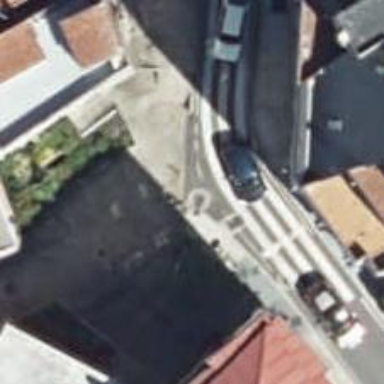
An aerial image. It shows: Bollard.